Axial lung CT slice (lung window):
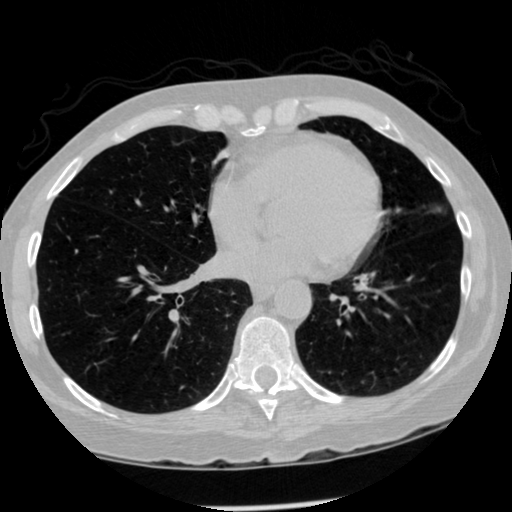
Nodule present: no